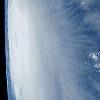
Label: cloud